Aerial crown-view tile of a tropical tree (Barro Colorado Island, Panama), acquired 20250414:
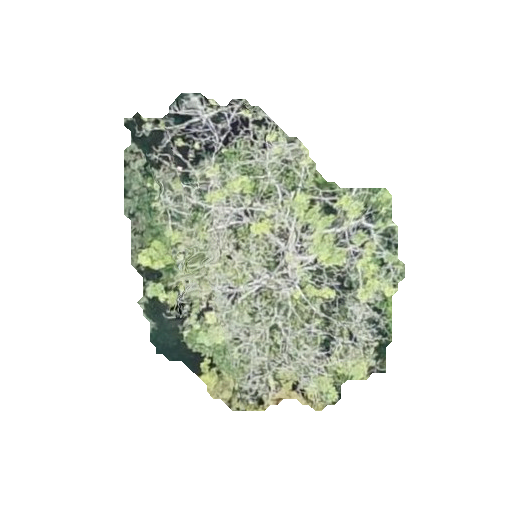
Species: Tabebuia rosea
GBIF accepted scientific name: Tabebuia rosea
Crown area: 95.413 m²